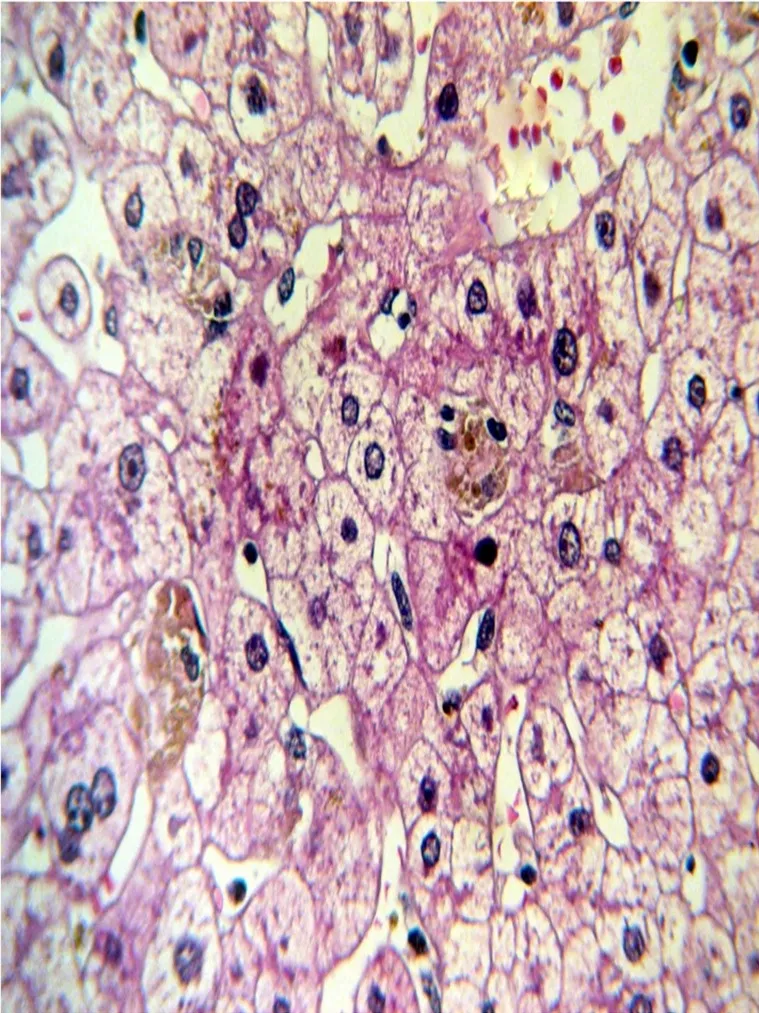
Liver biopsy showing mild canalicular cholestasis and feathery degeneration.
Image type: pathology (h&e)